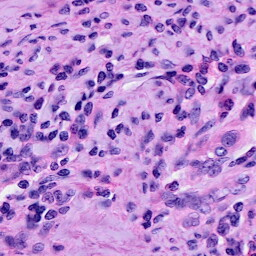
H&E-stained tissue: Cervix